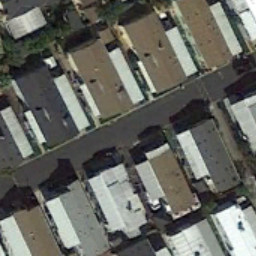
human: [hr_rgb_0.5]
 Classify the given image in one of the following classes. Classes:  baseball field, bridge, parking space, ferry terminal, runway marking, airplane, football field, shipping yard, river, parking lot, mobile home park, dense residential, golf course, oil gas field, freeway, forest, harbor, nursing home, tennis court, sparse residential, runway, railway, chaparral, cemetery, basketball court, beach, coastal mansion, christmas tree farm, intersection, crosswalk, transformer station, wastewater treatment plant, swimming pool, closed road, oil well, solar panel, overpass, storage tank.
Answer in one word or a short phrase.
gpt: mobile home park